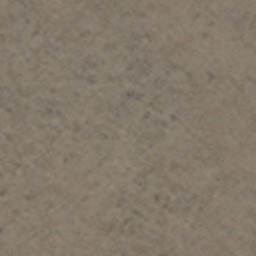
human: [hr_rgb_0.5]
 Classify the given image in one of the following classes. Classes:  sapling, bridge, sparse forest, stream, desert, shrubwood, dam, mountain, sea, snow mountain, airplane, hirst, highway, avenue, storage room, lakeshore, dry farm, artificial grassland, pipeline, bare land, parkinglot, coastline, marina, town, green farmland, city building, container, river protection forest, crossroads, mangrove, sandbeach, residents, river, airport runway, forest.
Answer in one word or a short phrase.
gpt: bare land